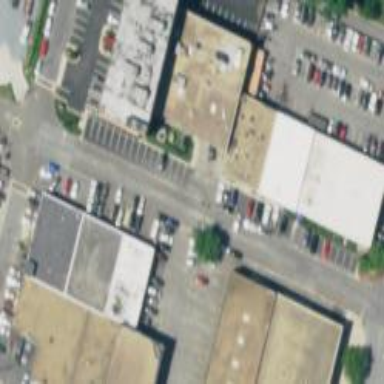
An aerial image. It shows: Commercial building.